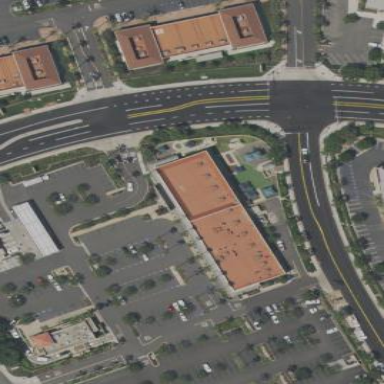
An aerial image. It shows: Retail building.